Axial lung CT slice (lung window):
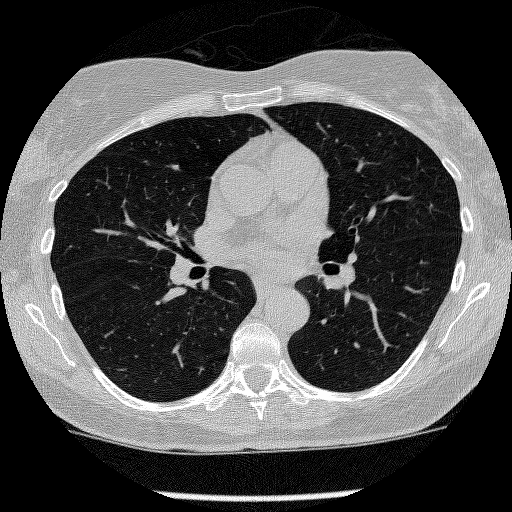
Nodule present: no